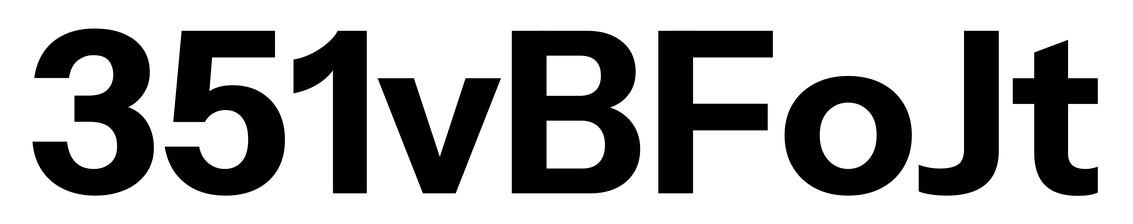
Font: InstrumentSans_Bold